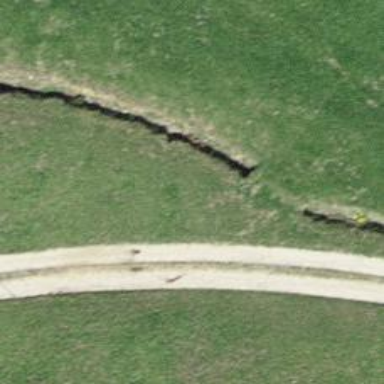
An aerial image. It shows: Culvert tunnel passing through ditch.